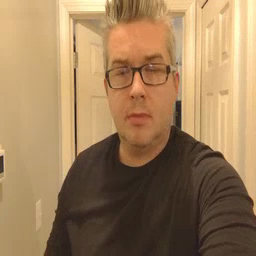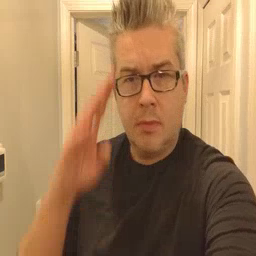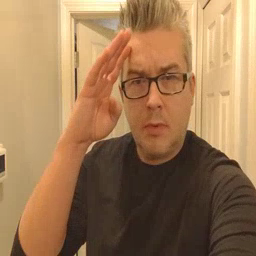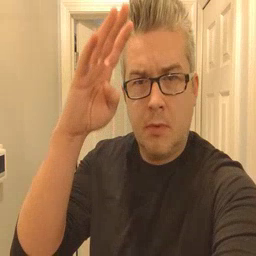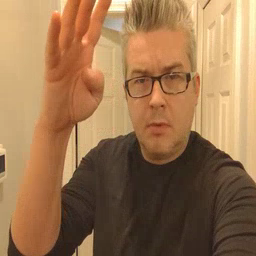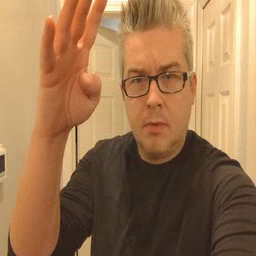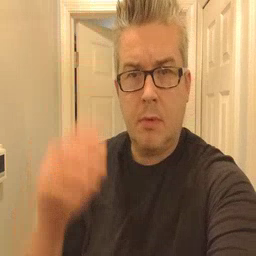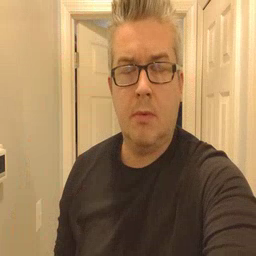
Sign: pretend